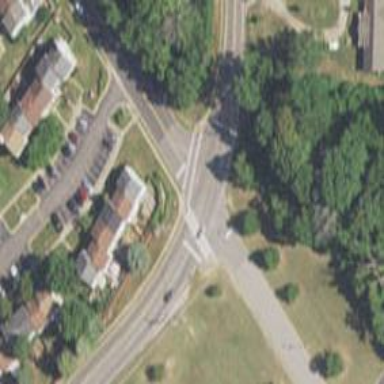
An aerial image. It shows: Stop road.